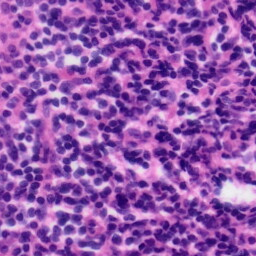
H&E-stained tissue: Tonsil